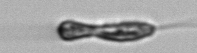
Label: Euglena